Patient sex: M
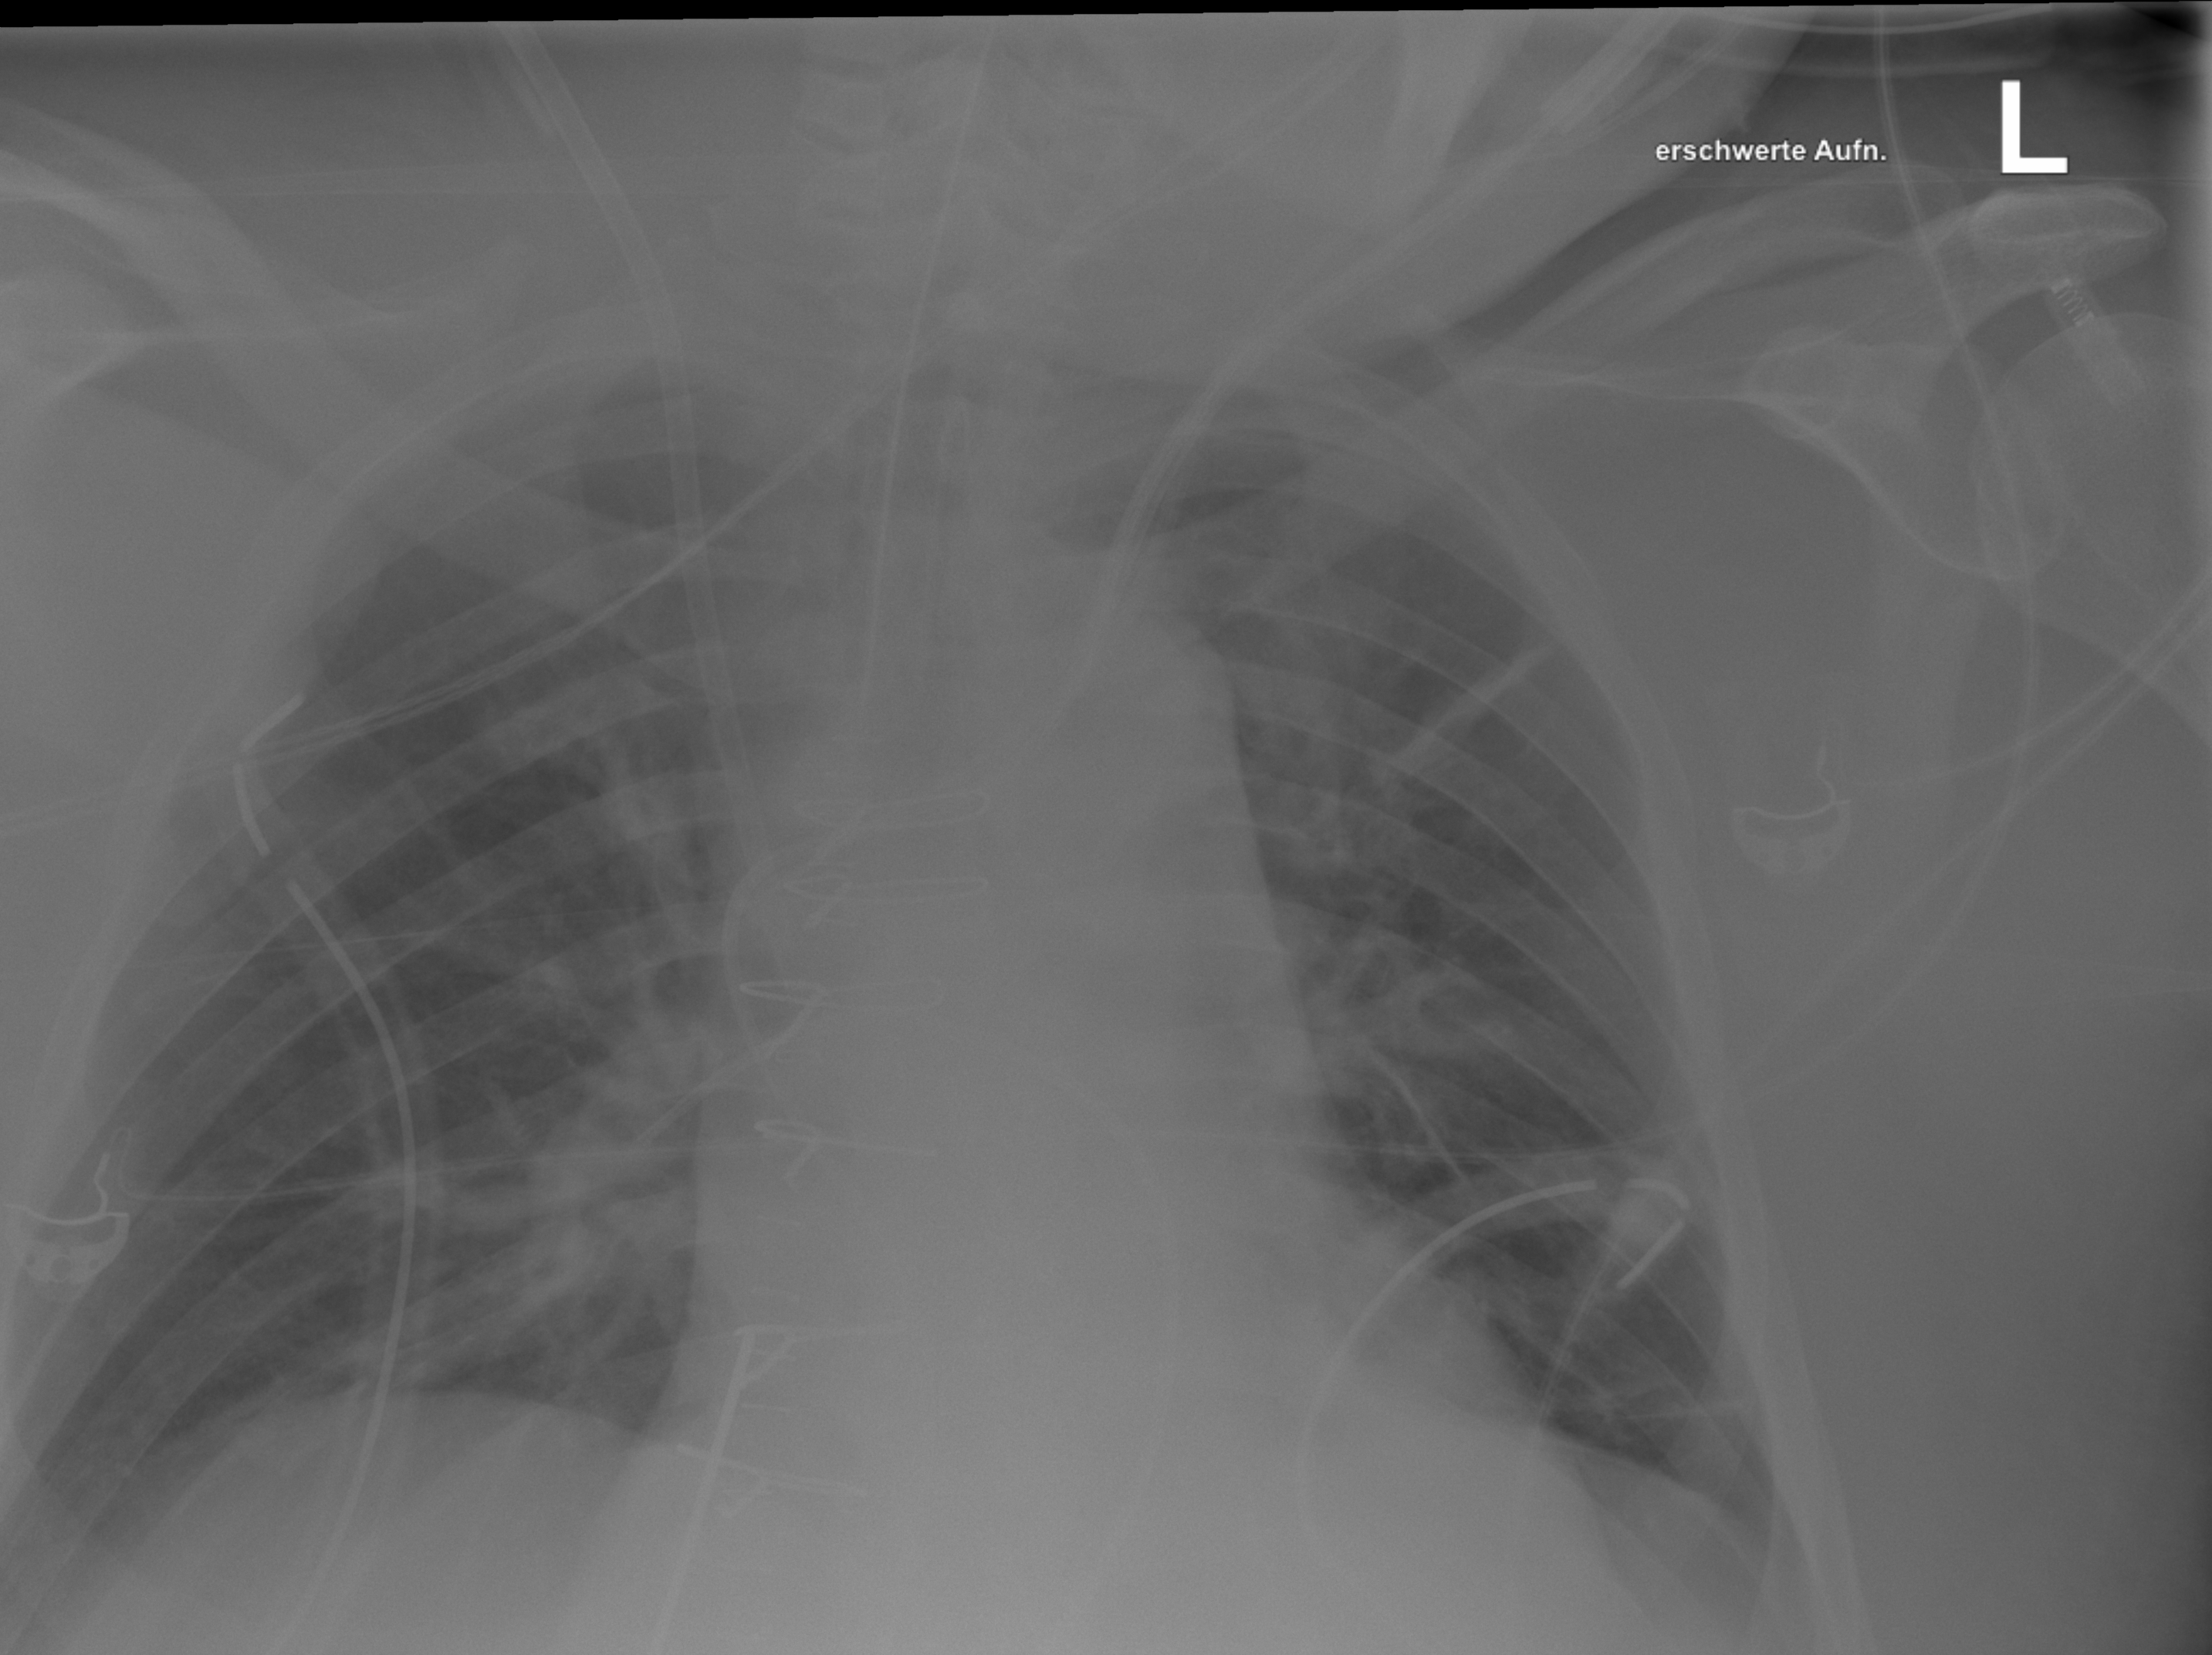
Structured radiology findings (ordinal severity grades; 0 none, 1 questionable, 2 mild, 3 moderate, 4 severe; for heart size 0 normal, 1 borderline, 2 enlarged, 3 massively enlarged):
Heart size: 2
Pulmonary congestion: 2
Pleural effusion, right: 0
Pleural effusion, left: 0
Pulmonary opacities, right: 0
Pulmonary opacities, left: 0
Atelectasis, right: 0
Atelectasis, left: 2